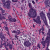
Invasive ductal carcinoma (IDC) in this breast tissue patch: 0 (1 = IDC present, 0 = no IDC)